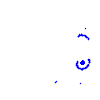
Particle: kaon